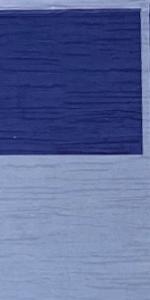
Label: Empty